Question: I am getting the "symbol(s) not found for architecture x86_64" error after adding the latest CorePlot library built with standard architectures.
Here is a screenshot from Xcode:

I built it from the open source project on git hub, both master and 2.0 release and I encounter the same problem. Tried also a debug both release build configurations. I use Xcode 6.4.
Does anybody know how to fix this? Thanks!
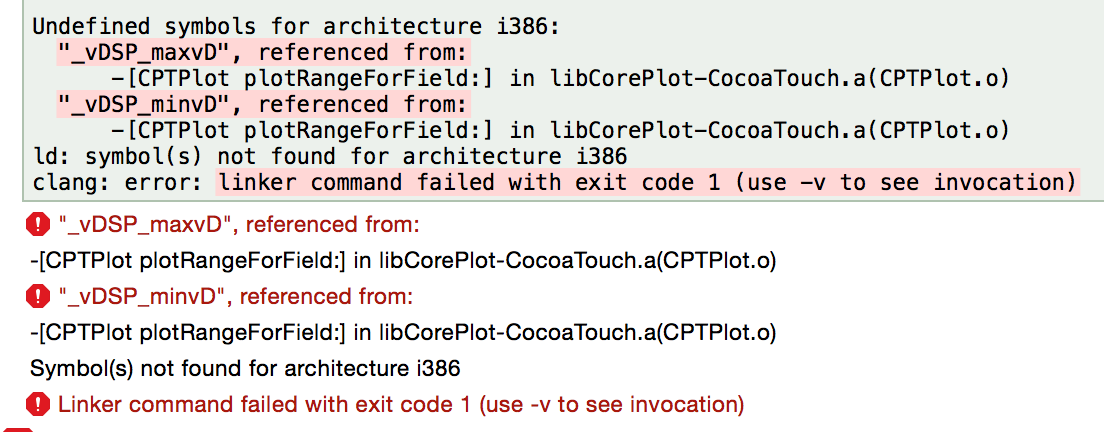
Answer: You need to also import the accelerate framework. Since version 2.0 you need this. The giveaway was the _vDSP. It is used in the accelerate framework. Best of luck!!